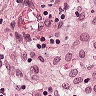
Metastatic tissue present: no